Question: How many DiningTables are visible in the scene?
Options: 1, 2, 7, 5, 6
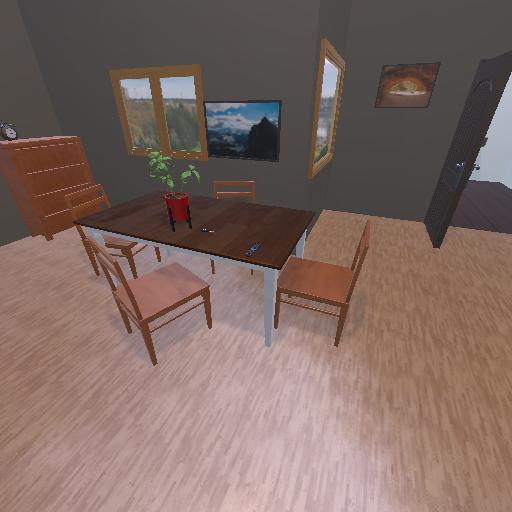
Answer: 1